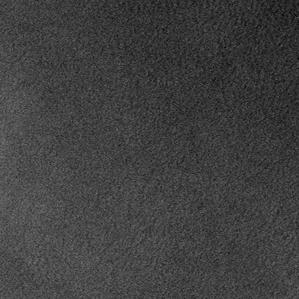
Label: frost